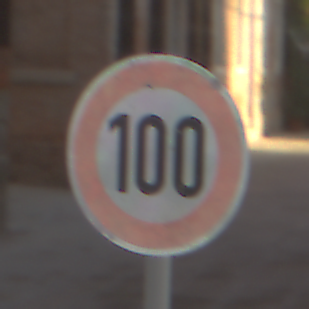
Verkehrszeichen: Geschwindigkeit100
Umgebung: Outdoor, Urban
Tageszeit: Midday
Wetter: Clear
Licht: Natural
Jahreszeit: NotSpecified
Kontrast: HighContrast